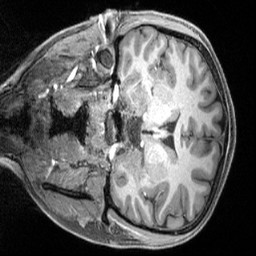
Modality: T1w
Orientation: coronal
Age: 21
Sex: female
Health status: ill
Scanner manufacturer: siemens
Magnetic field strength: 3 T
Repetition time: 2.4 s
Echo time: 0.00222 s